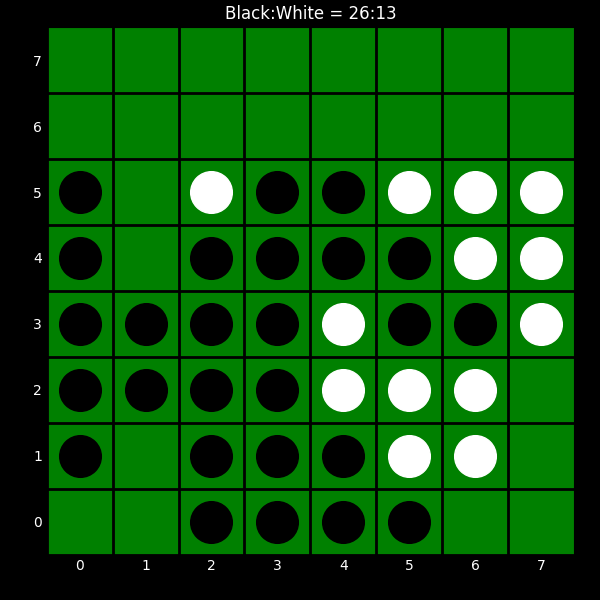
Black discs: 26
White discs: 13